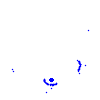
Particle: kaon